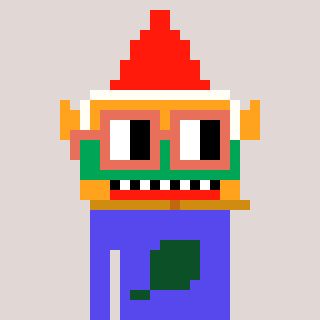
a pixel art character with square orange glasses, a gnome-shaped head and a computerblue-colored body on a warm background